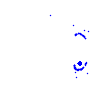
Particle: electron